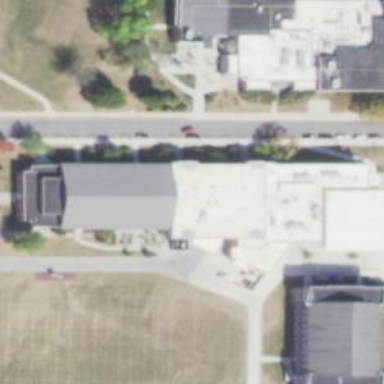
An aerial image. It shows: College building.